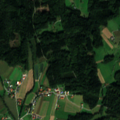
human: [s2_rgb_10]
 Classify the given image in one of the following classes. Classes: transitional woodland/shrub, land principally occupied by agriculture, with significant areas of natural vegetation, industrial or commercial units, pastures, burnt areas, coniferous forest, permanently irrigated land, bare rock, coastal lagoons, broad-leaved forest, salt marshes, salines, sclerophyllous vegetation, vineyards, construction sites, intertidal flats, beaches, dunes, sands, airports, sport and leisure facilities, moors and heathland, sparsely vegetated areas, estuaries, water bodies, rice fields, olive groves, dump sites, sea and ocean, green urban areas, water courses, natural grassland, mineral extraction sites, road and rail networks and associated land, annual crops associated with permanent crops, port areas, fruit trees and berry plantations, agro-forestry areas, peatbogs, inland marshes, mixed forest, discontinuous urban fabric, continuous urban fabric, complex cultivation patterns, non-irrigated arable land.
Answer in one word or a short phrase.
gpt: complex cultivation patterns, mixed forest